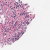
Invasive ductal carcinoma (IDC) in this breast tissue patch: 0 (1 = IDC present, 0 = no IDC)